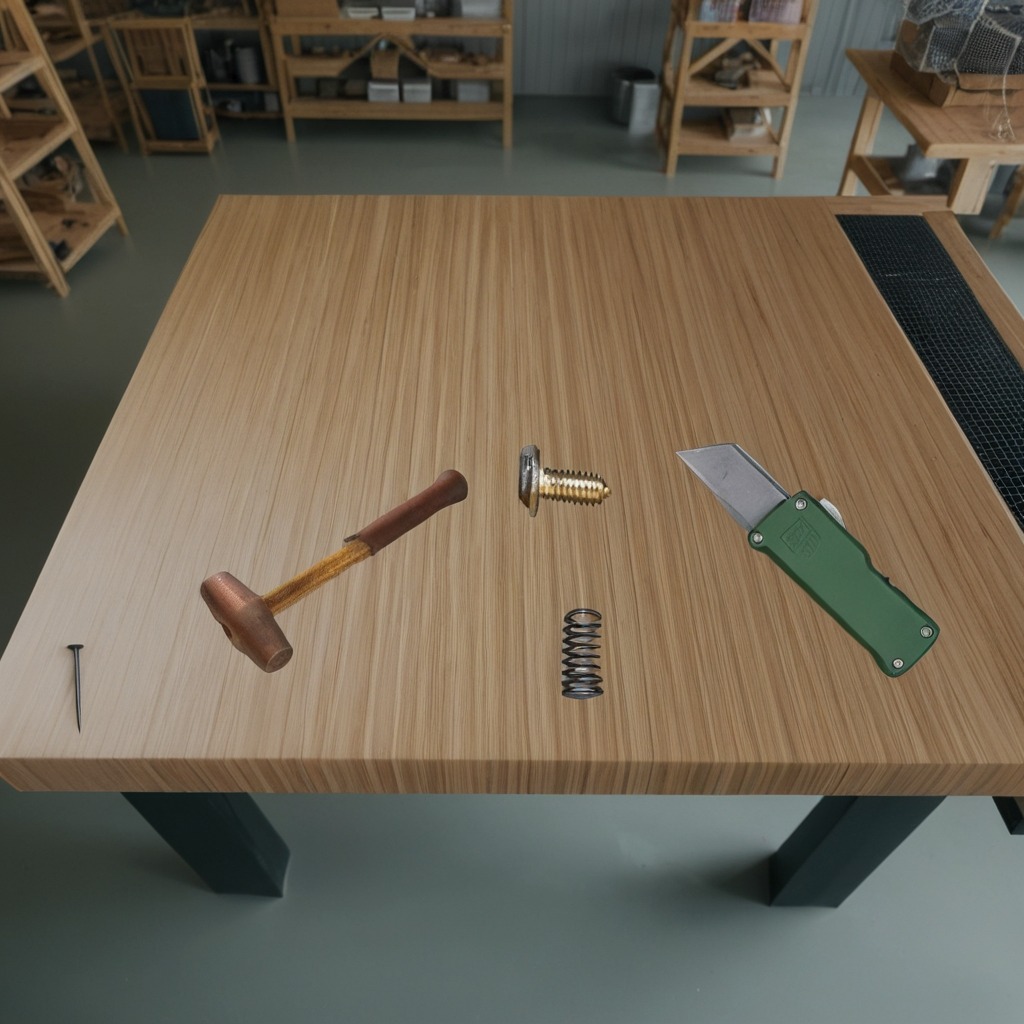
A utility knife, a metal machine screw, an iron nail, a hammer, and a coiled metal spring are lying on the workbench inside a coastal fishing gear workshop.